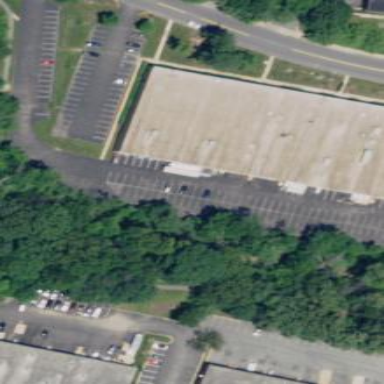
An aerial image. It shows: Parking area.